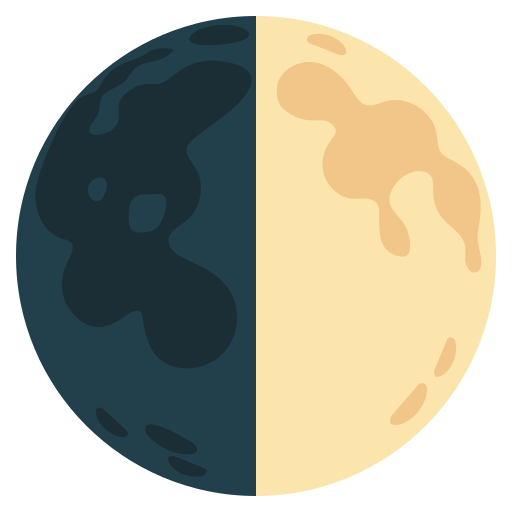
Emoji: 🌓